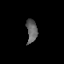
Tissue: prostate
Cell type: T cells
Senescence score: 0.6988
Nuclear area (px): 244
Mean DAPI intensity: 100.279